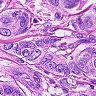
Metastatic tissue present: yes